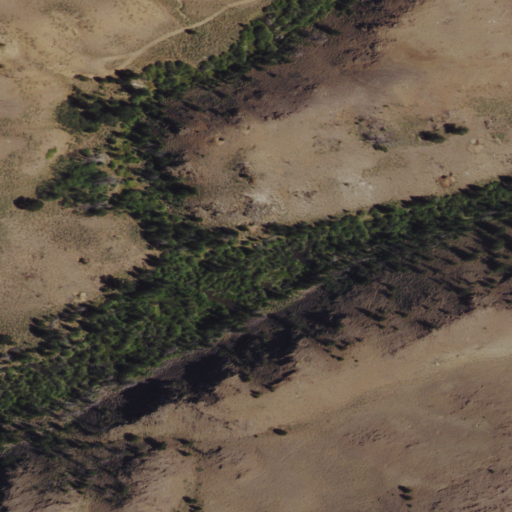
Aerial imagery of valley in Wyoming named Little Hermit Gulch containing shrub, evergreen forest, woody wetlands, mixed forest, and herbaceous wetlands